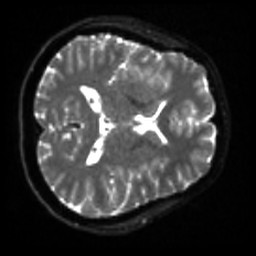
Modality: sbref
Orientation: axial
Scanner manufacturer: siemens
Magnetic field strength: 3 T
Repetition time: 4 s
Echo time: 0.0594 s